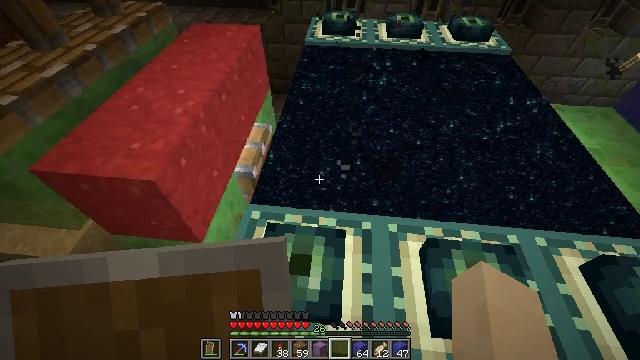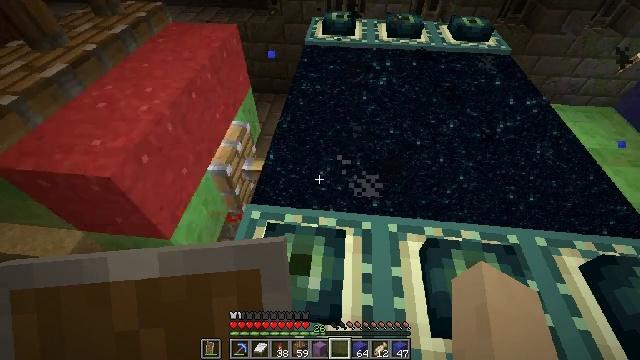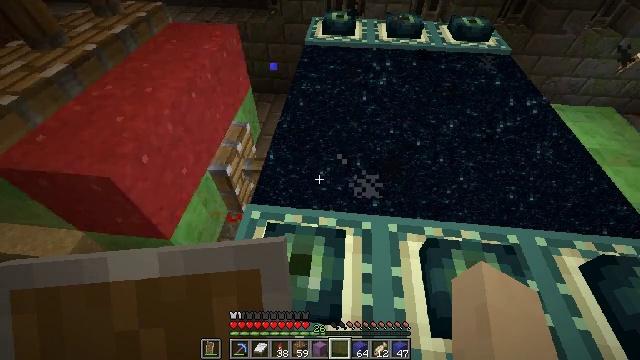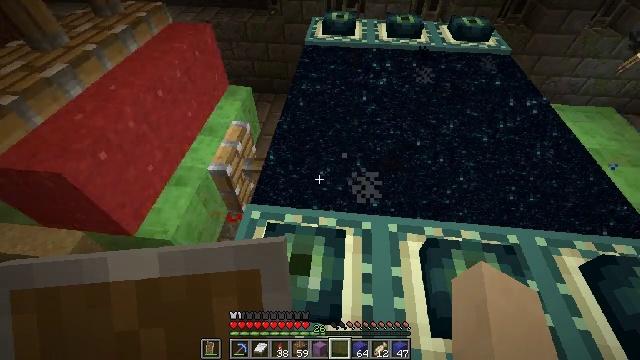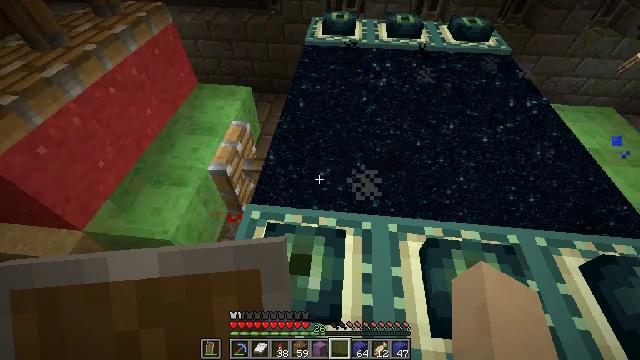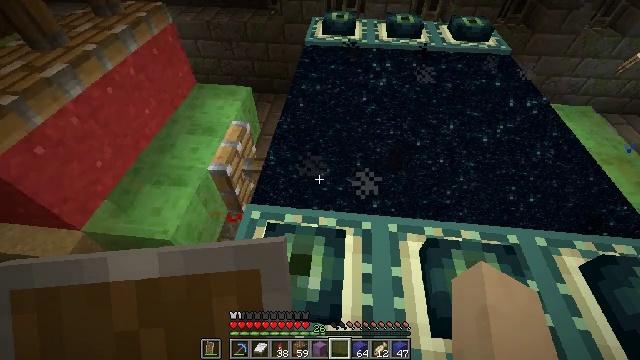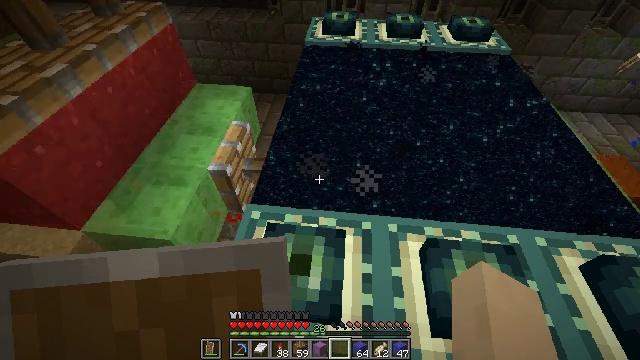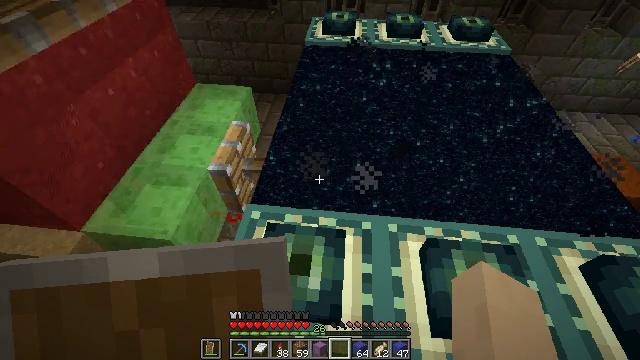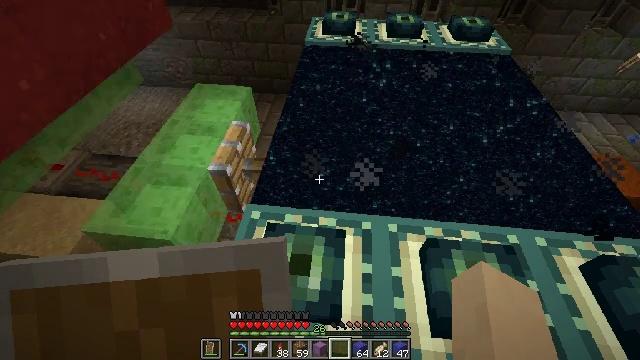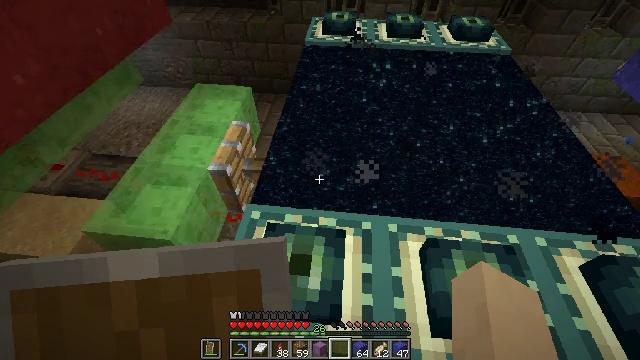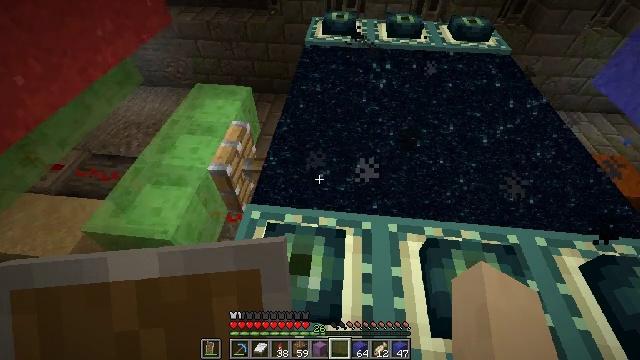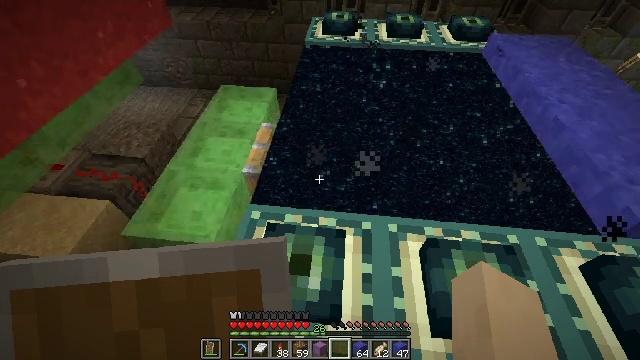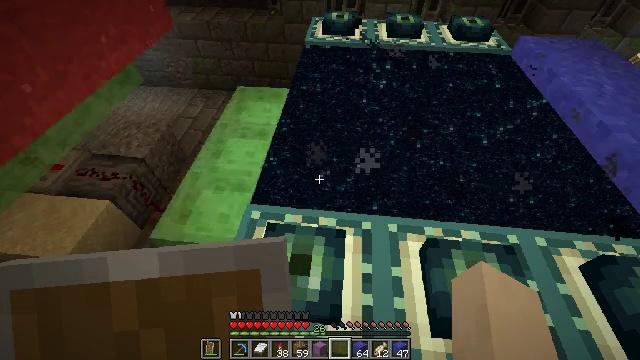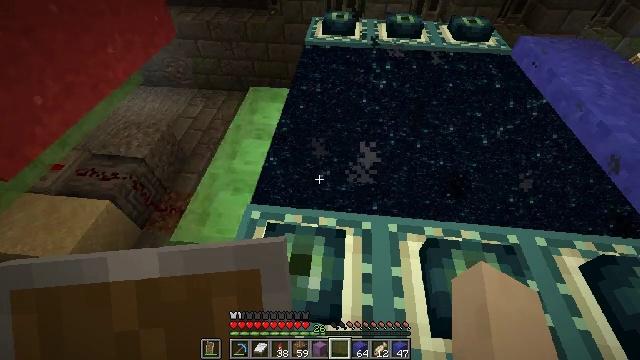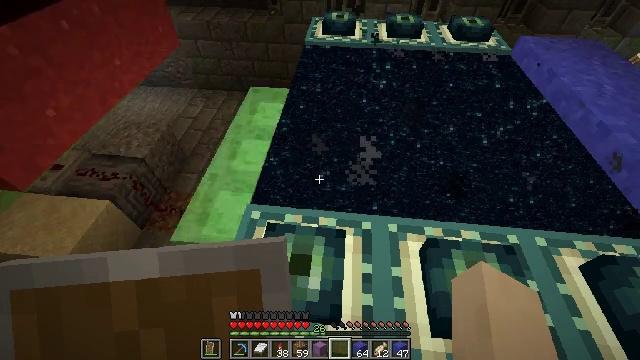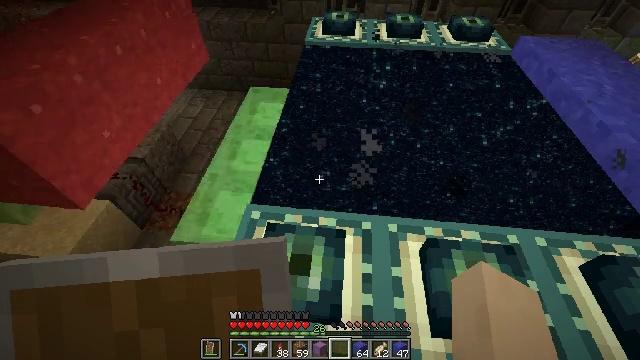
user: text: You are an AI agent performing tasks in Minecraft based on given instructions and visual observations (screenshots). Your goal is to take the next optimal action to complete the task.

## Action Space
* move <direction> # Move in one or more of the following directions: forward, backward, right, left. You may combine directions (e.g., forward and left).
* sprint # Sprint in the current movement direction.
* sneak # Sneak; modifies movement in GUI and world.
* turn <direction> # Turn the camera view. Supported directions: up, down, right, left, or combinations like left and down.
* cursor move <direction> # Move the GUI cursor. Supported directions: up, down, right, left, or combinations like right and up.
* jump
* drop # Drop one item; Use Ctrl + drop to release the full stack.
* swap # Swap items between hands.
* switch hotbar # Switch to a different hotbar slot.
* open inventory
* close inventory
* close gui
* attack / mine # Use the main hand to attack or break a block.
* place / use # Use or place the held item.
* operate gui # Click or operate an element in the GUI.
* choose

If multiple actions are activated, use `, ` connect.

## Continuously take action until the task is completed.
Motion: motion action
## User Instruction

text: Dig up the red concrete powder block.
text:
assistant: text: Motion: no_op
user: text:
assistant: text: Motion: no_op
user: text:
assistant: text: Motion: no_op
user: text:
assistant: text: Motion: no_op
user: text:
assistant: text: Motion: no_op
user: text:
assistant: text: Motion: no_op
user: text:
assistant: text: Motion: no_op
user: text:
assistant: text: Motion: no_op
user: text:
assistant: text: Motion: no_op
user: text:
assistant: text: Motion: no_op
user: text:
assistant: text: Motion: no_op
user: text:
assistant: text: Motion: no_op
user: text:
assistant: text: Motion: no_op
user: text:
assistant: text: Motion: no_op
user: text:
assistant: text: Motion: no_op
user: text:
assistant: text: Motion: no_op
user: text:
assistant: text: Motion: no_op
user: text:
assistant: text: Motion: no_op
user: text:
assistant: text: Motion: no_op
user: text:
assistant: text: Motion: no_op
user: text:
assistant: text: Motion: no_op
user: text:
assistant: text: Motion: no_op
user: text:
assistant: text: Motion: no_op
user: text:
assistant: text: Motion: no_op
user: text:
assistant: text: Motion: no_op
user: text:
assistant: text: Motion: no_op
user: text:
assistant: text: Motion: no_op
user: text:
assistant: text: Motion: no_op
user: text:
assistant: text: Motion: no_op
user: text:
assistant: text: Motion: no_op